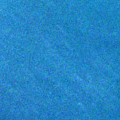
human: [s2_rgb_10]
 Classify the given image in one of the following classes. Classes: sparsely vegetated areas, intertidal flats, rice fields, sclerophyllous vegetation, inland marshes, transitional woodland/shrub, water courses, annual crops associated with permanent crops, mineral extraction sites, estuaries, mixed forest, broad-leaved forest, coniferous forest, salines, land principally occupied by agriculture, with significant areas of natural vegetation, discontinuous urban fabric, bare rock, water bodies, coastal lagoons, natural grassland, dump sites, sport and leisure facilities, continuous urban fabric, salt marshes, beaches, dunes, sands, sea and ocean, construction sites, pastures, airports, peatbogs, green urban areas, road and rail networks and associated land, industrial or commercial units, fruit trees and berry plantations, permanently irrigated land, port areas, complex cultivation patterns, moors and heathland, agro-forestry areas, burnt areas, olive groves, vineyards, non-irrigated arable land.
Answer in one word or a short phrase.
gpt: sea and ocean